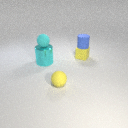
small yellow rubber cube behind large cyan metal cylinder